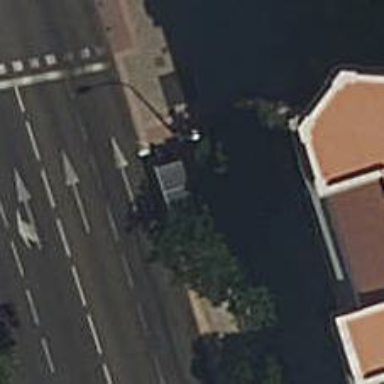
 serving as platform for public transportation."